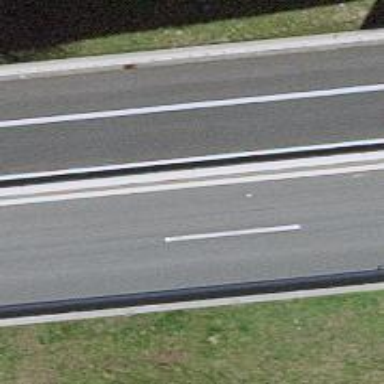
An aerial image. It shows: Trunk highway with bridge.